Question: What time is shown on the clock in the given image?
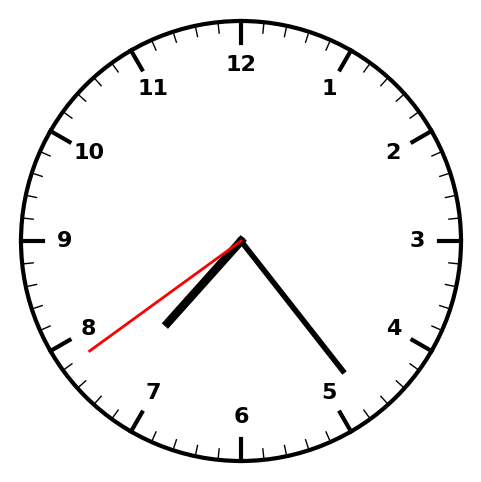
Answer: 07:23:39